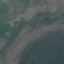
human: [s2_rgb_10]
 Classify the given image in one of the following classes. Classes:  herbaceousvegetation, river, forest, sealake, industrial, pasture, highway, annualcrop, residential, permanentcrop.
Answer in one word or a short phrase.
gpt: HerbaceousVegetation